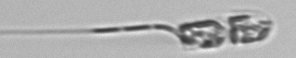
Label: Chaetoceros_throndsenii